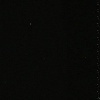
Label: space